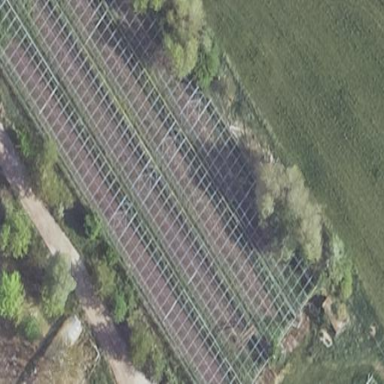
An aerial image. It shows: Greenhouse.